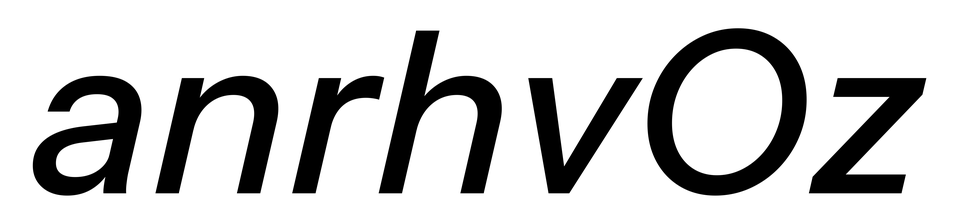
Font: InstrumentSans-Italic_Medium_Italic